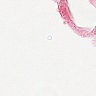
Metastatic tissue present: no